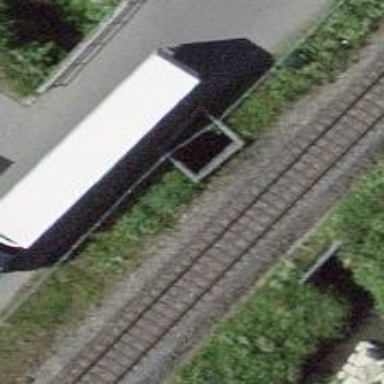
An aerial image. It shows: Bridge with electrified rail tracks and contact line.